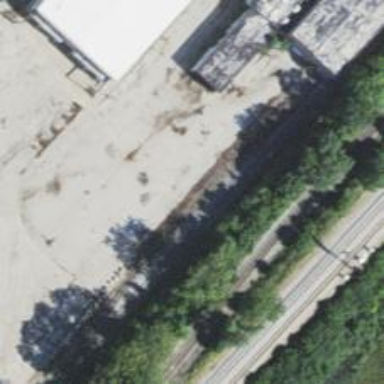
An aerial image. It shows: Abandoned railway yard.